Aerial crown-view tile of a tropical tree (Barro Colorado Island, Panama), acquired 20250217:
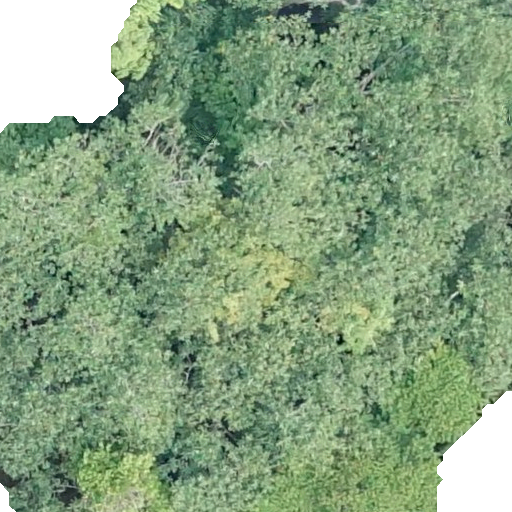
Species: Hieronyma alchorneoides
GBIF accepted scientific name: Hieronyma alchorneoides
Crown area: 494.299 m²